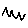
Label: zigzag